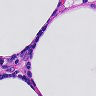
Metastatic tissue present: no